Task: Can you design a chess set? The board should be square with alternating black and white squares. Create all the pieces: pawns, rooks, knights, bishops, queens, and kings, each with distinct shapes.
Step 3171:
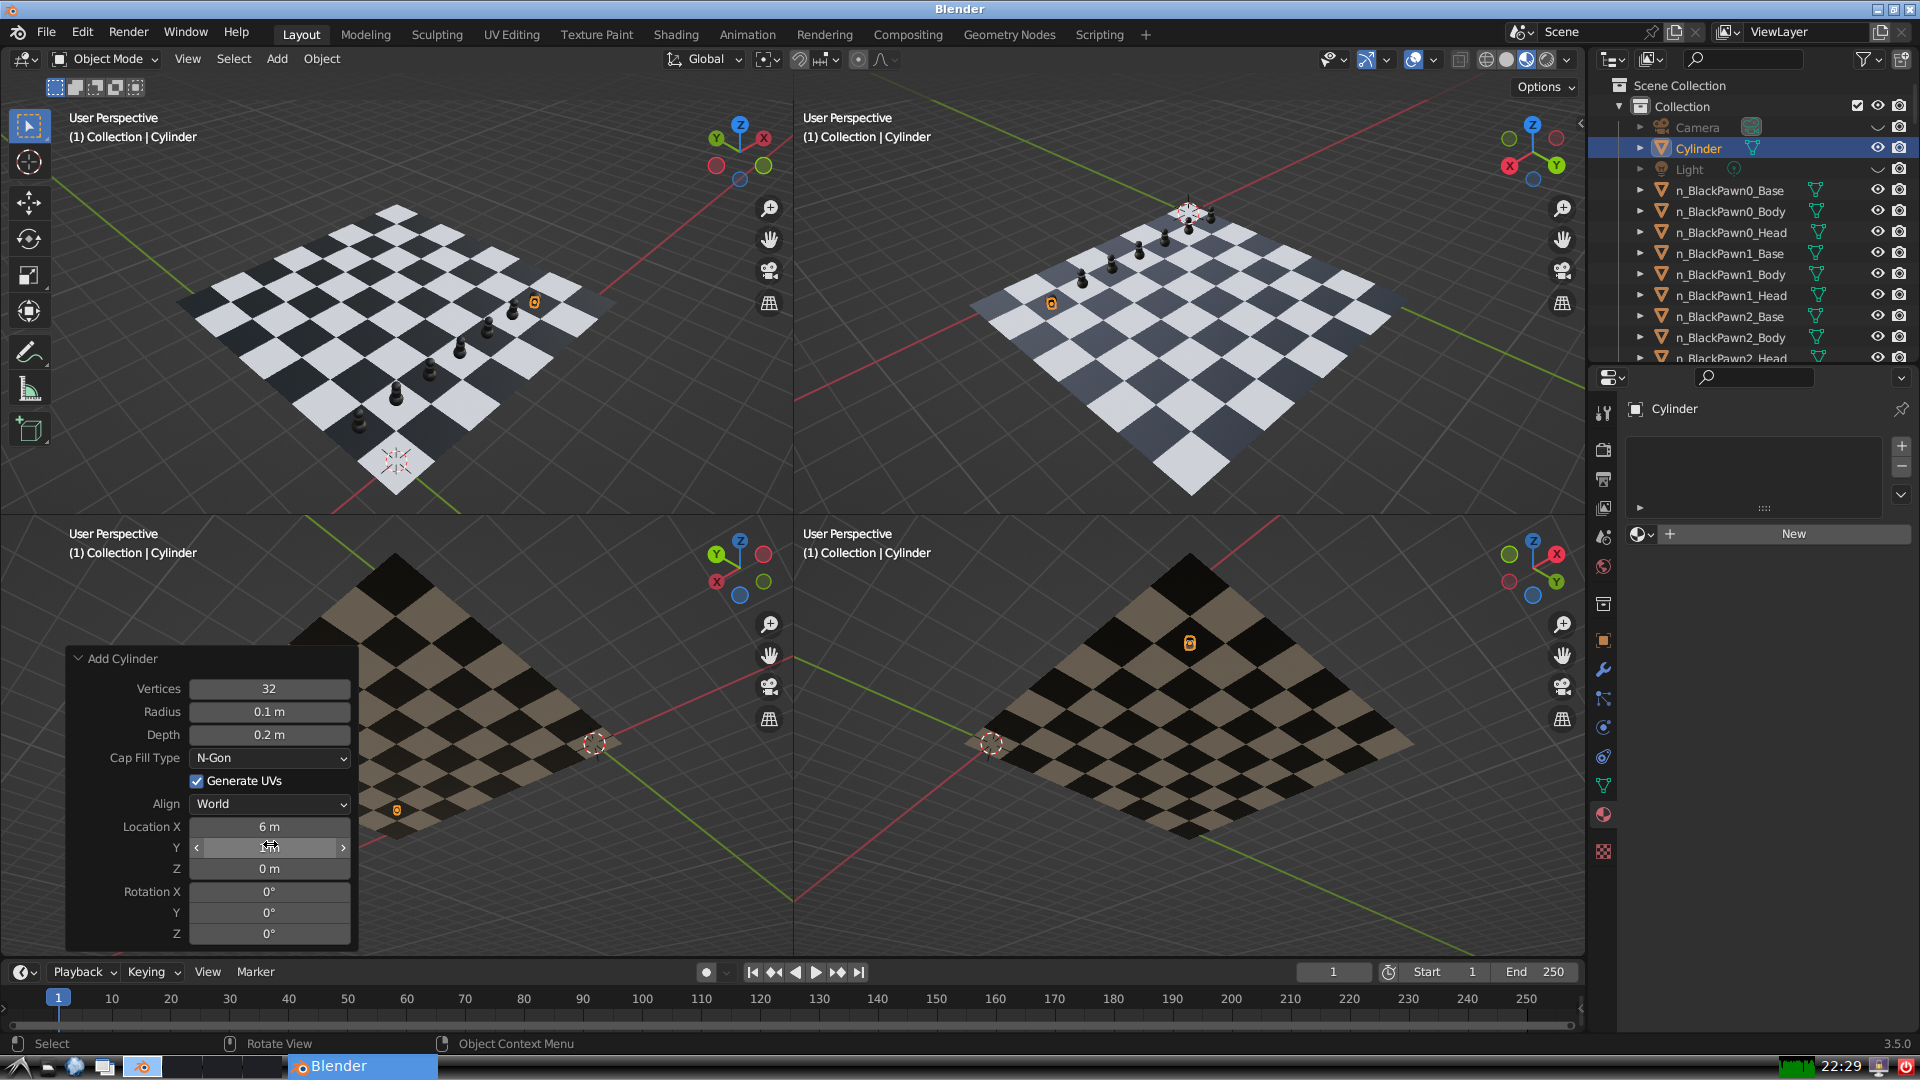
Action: {"mouse_move": [270, 868]}